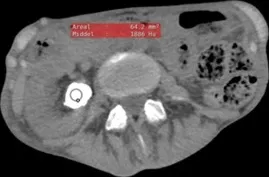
Axial. CT images of bilateral calcite-nephrolithiasis in a malnourished anorectic woman. The stones were homogeneous with Hounsfield units around 1900.
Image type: radiology (ct)